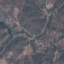
Land use / land cover: HerbaceousVegetation